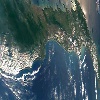
Label: land